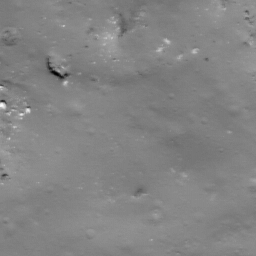
Host type: background_regolith
Lunar coordinates: latitude nan, longitude nan